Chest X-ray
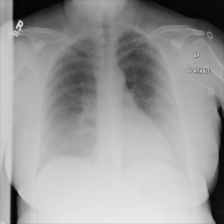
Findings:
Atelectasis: negative
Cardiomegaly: negative
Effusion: negative
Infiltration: negative
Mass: negative
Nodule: negative
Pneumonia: negative
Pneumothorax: negative
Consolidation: negative
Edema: negative
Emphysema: negative
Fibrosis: negative
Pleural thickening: negative
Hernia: negative